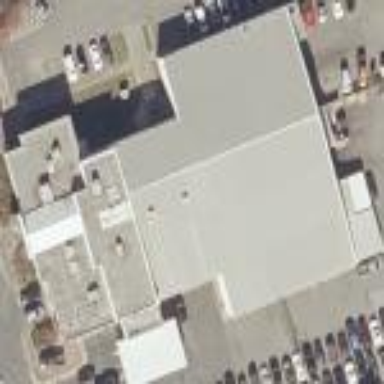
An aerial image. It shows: Building housing car repair shop.